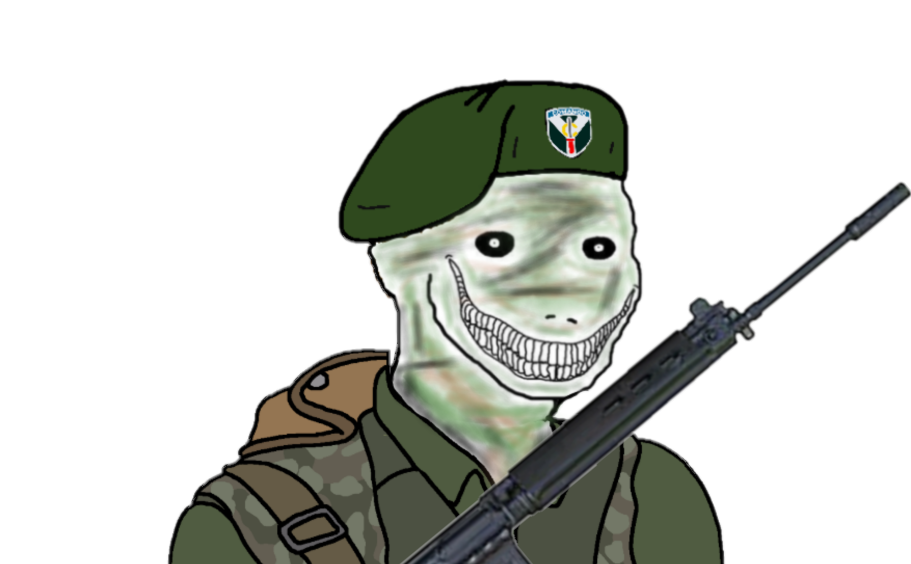
Label: 5_Oomer